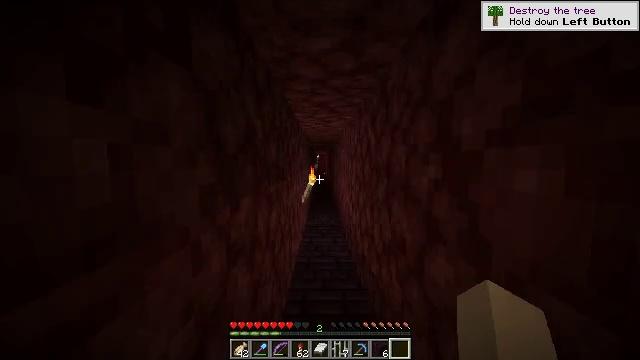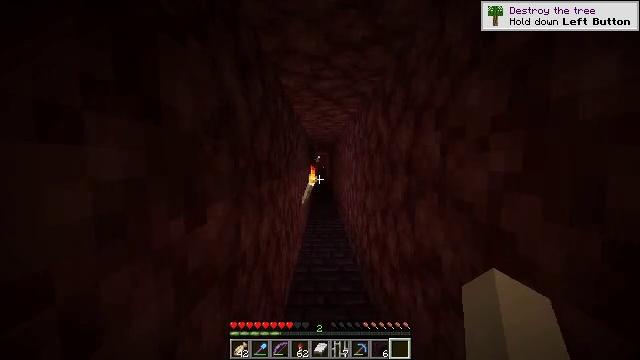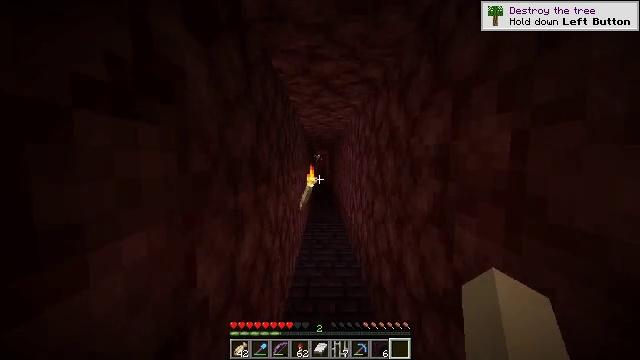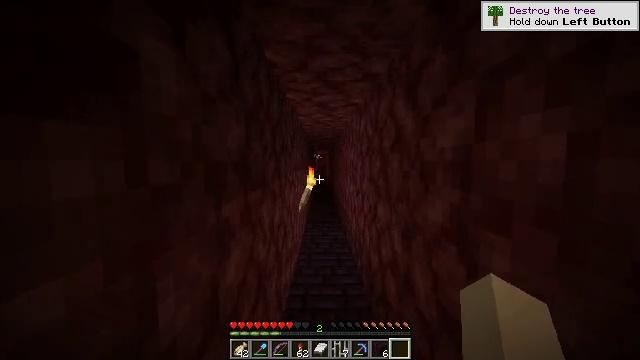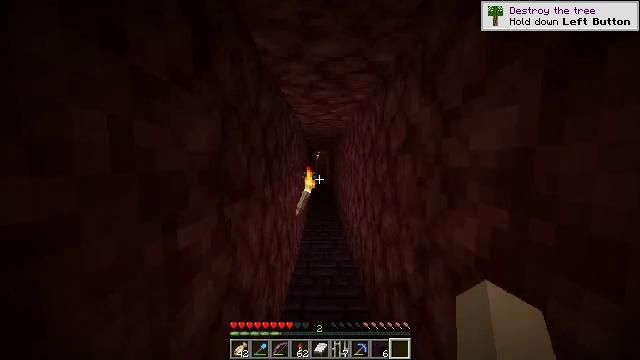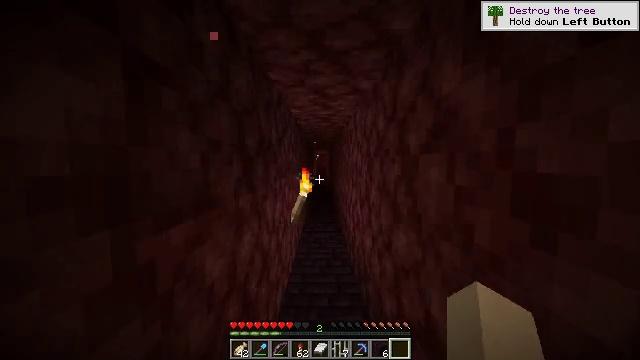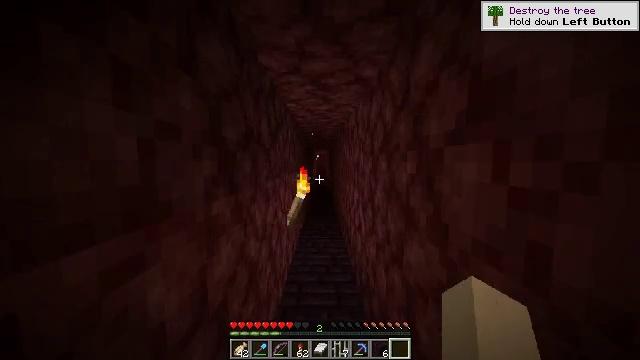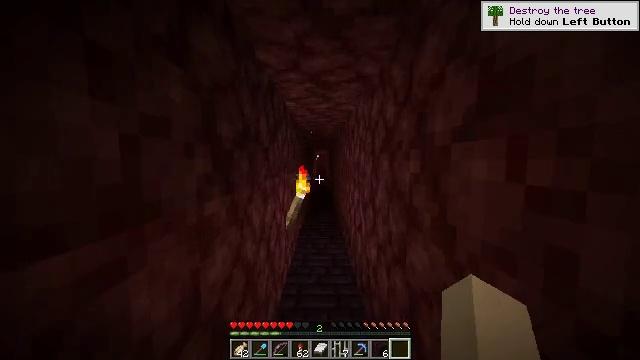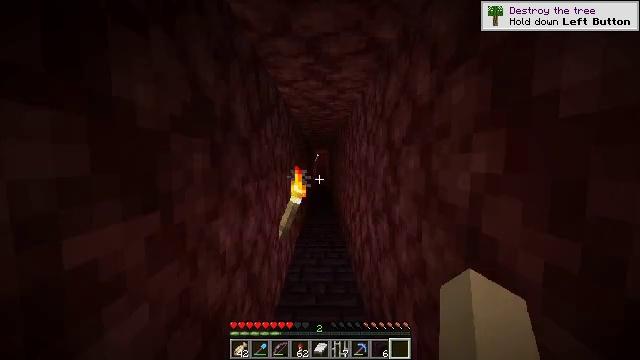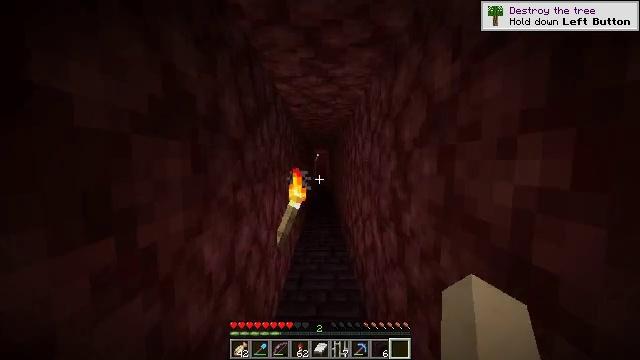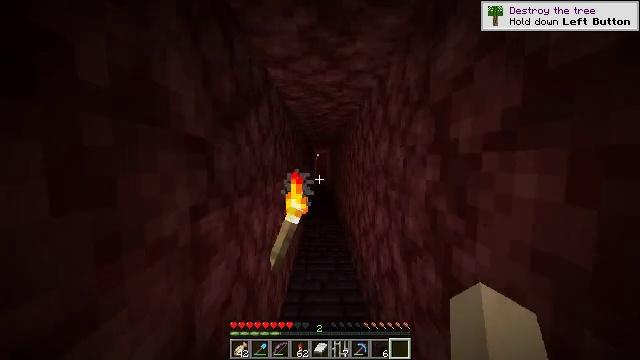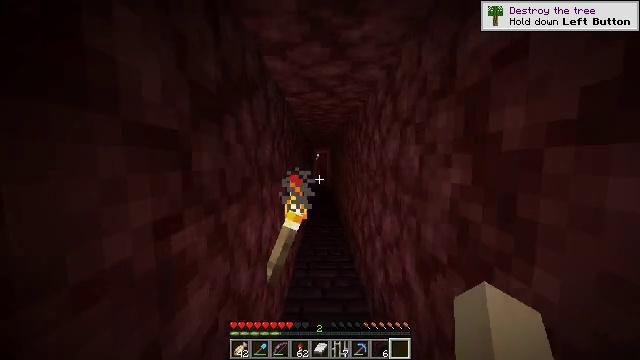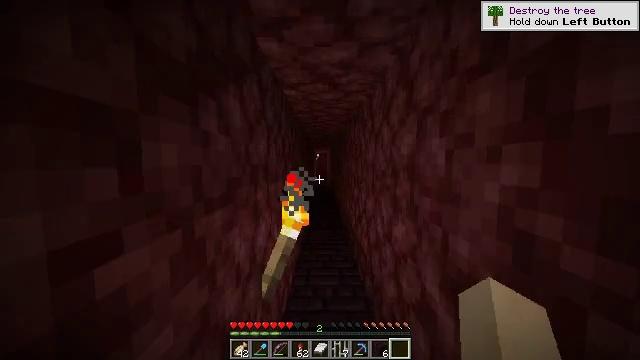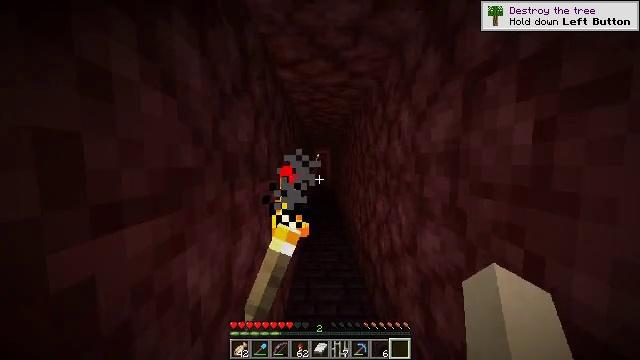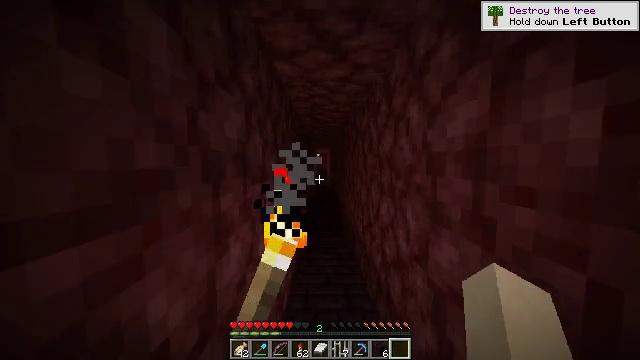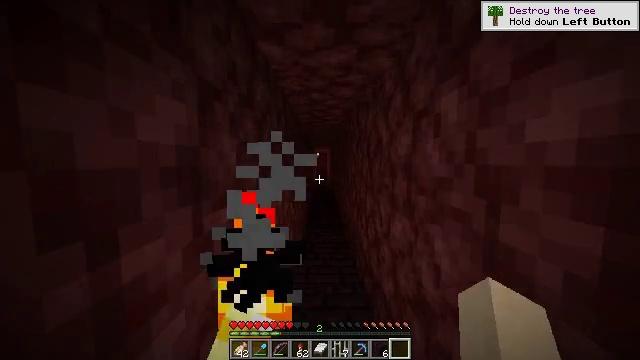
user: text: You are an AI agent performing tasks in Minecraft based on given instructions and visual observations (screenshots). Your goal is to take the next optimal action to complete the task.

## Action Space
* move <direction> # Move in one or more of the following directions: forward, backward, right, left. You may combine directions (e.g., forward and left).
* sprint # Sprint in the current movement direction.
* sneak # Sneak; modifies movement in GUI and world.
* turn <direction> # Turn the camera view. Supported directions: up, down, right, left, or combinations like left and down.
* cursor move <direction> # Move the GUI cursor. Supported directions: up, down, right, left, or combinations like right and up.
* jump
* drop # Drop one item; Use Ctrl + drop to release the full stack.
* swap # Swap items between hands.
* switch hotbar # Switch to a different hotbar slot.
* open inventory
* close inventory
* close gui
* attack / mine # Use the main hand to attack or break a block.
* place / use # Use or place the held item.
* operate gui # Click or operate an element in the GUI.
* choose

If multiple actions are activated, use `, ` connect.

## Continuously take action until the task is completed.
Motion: motion action
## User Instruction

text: Craft a nether brick slab using nether bricks.
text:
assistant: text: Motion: move forward
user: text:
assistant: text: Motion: move forward
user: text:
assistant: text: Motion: move forward
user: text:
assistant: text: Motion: move forward
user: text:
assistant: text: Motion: move forward
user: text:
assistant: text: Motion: move forward
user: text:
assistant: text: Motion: move forward
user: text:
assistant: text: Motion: move forward
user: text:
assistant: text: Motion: move forward
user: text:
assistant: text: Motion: move forward
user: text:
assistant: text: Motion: move forward
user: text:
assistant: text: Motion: move forward
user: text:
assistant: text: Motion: move forward
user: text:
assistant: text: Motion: move forward
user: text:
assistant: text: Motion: move forward
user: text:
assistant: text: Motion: move forward
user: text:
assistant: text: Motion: move forward
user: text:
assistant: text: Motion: move forward
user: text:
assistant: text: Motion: move forward
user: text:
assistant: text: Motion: move forward
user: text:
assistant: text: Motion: move forward
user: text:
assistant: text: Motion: move forward
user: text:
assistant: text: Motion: move forward
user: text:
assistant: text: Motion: move forward
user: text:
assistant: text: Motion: move forward
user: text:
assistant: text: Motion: move forward
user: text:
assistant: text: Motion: move forward
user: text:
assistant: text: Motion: move forward
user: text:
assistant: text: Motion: move forward
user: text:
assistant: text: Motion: move forward